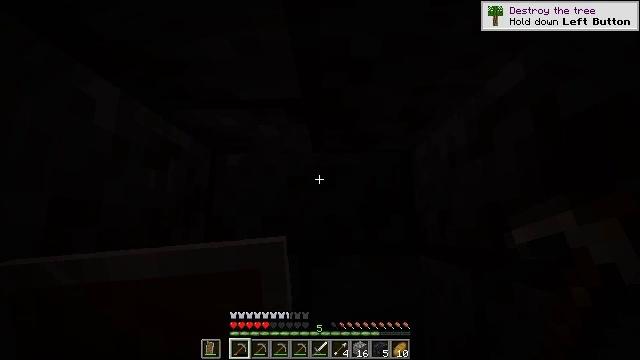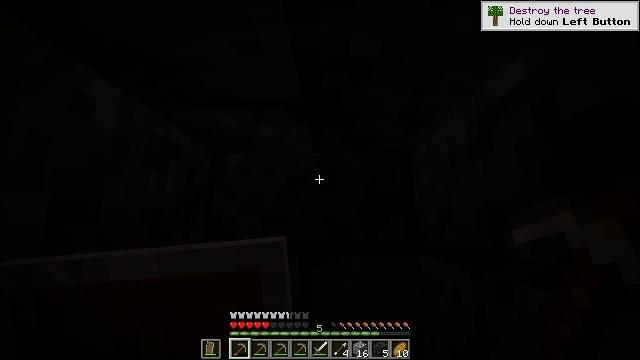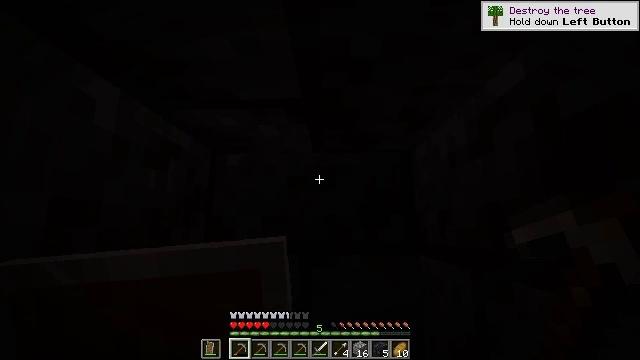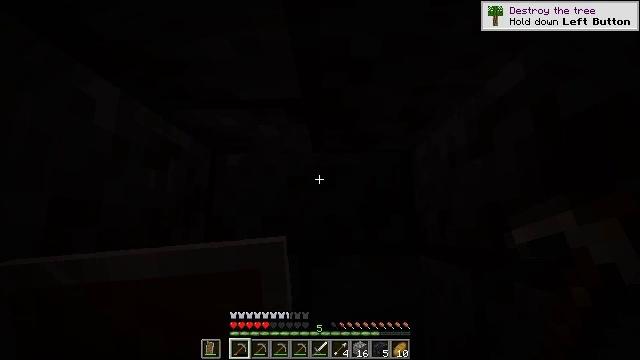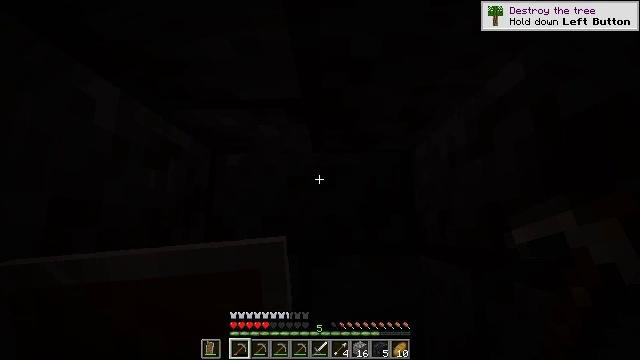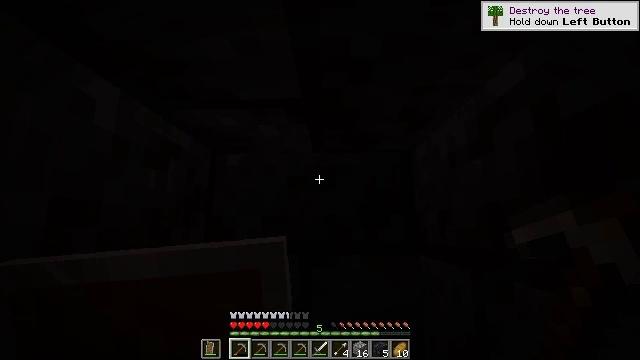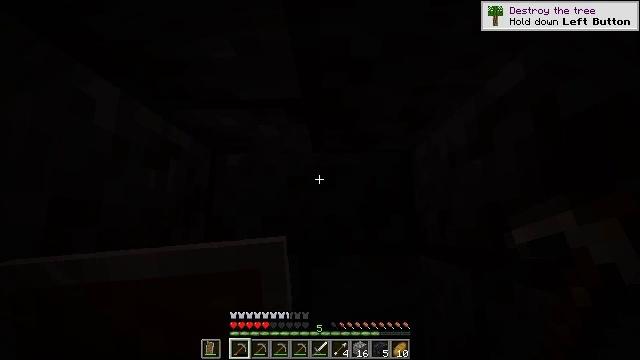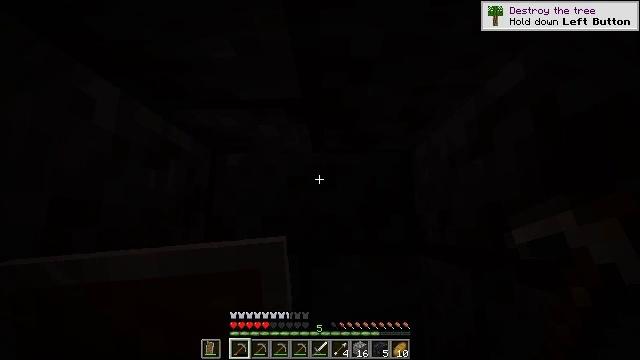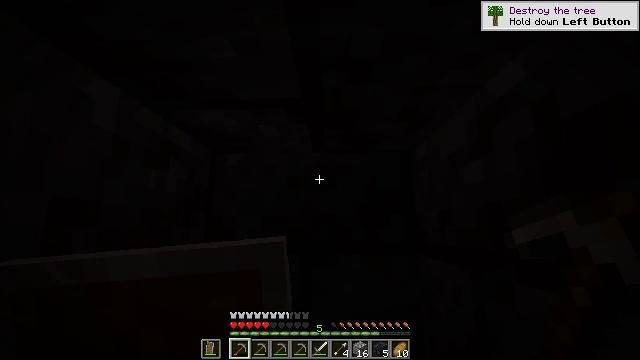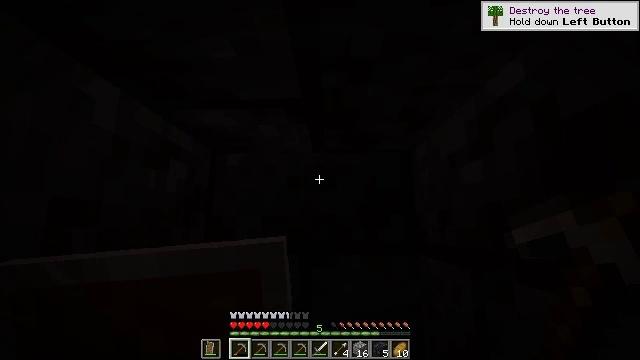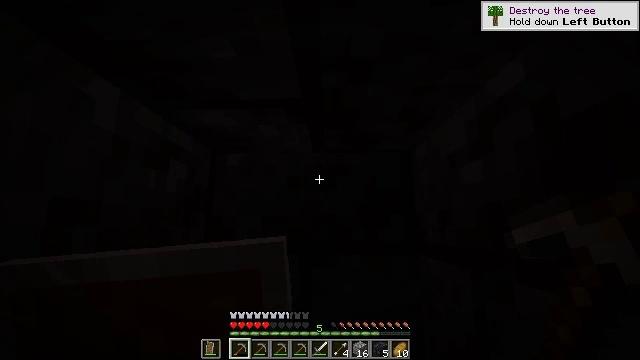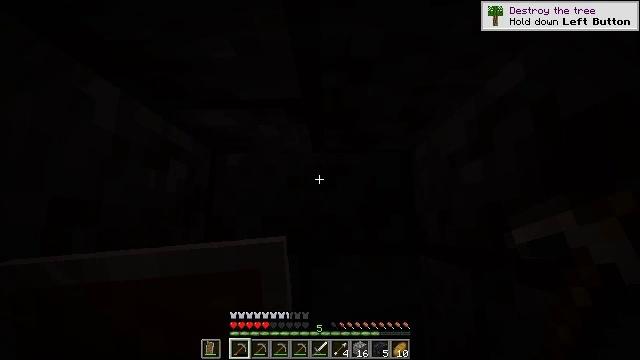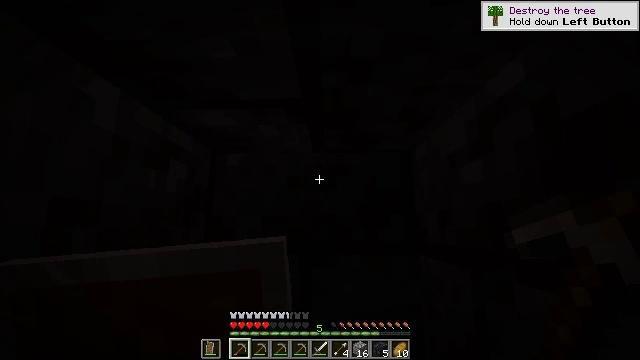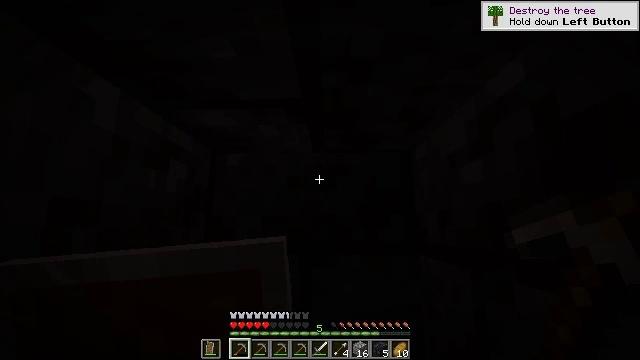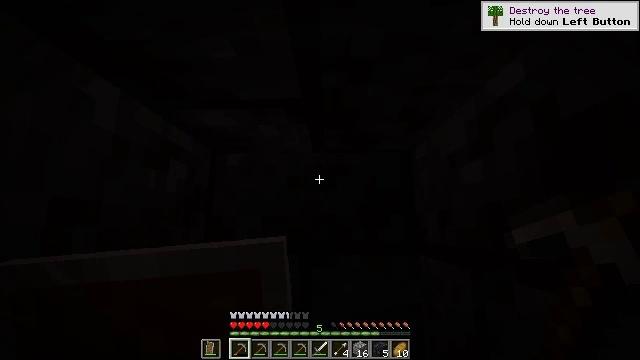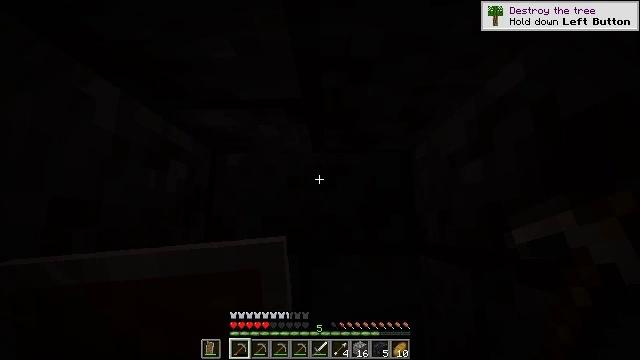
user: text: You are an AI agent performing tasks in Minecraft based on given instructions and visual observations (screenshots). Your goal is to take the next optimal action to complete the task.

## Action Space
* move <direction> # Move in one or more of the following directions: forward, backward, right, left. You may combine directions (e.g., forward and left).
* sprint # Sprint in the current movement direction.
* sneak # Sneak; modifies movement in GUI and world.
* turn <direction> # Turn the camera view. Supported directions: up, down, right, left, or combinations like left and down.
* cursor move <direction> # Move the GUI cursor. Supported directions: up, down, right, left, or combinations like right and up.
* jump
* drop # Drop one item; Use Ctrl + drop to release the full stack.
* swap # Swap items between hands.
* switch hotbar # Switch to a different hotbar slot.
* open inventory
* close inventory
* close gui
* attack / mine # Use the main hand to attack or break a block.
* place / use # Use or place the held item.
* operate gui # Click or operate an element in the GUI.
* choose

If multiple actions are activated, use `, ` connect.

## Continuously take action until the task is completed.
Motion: motion action
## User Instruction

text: Gather polished blackstone bricks.
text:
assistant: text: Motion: no_op
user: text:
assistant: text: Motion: no_op
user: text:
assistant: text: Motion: no_op
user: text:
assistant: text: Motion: no_op
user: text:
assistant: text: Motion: no_op
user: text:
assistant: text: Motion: no_op
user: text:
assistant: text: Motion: no_op
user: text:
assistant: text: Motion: no_op
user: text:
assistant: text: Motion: no_op
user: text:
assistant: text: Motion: no_op
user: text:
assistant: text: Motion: no_op
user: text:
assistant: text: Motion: no_op
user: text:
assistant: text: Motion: no_op
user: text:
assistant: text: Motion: no_op
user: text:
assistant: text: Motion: no_op
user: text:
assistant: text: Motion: no_op
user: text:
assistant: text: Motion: no_op
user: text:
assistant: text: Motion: no_op
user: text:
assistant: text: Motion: no_op
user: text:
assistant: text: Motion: no_op
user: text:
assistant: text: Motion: no_op
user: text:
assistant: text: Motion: no_op
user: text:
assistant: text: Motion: no_op
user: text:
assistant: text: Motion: no_op
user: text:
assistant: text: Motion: no_op
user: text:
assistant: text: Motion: no_op
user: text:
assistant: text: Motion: no_op
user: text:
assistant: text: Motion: no_op
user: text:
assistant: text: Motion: no_op
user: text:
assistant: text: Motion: no_op